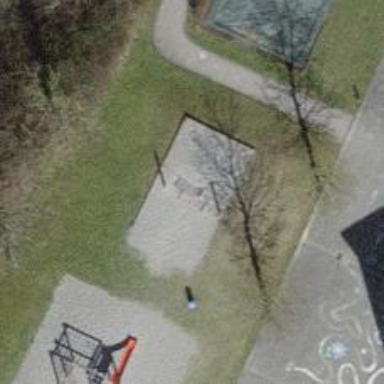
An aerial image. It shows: Playground.